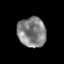
Tissue: prostate
Cell type: Myeloid cells
Senescence score: 0.2647
Nuclear area (px): 819
Mean DAPI intensity: 131.883